Question: The code below creates a single 'QLineEdit()' with QSS stylesheet applied.
I would appreciate if you show how to change the font size and font color of the 'QLineEdit' using QSS. I have tried 'font-size: 12;'. But it doesn't work.

'''
from PyQt4.QtCore import *
from PyQt4.QtGui import *
app=QApplication([])
bgColor='#262626'
style="""QLineEdit{{ color: #EBEBEB; border: 0px solid black; background-color: {0}; color: #EBEBEB }} QLineEdit:hover{{ border: 1px solid #ffa02f;}}""".format(bgColor)
lineEdit=QLineEdit()
lineEdit.setText('My Line Edit')
lineEdit.setStyleSheet(style)
lineEdit.show()
sys.exit(app.exec_())
'''
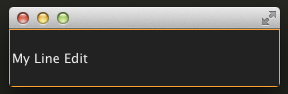
Answer: Specify a font size with a unit; something like 'px', 'pt':
'''
font-size: 30px;
'''